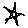
Label: star